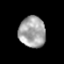
Tissue: prostate
Cell type: T cells
Senescence score: 0.2801
Nuclear area (px): 802
Mean DAPI intensity: 165.603